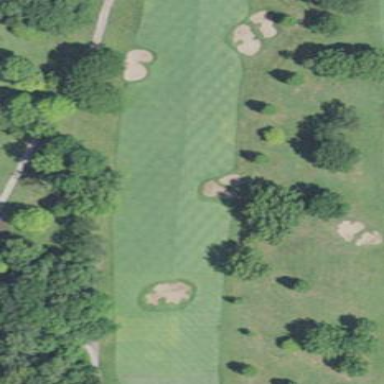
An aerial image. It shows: Scenic golf fairway.